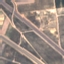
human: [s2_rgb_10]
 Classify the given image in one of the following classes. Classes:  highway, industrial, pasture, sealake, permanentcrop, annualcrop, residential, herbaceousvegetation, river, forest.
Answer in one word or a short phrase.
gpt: Highway